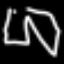
Label: pants